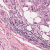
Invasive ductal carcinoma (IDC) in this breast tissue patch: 1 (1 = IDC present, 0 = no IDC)